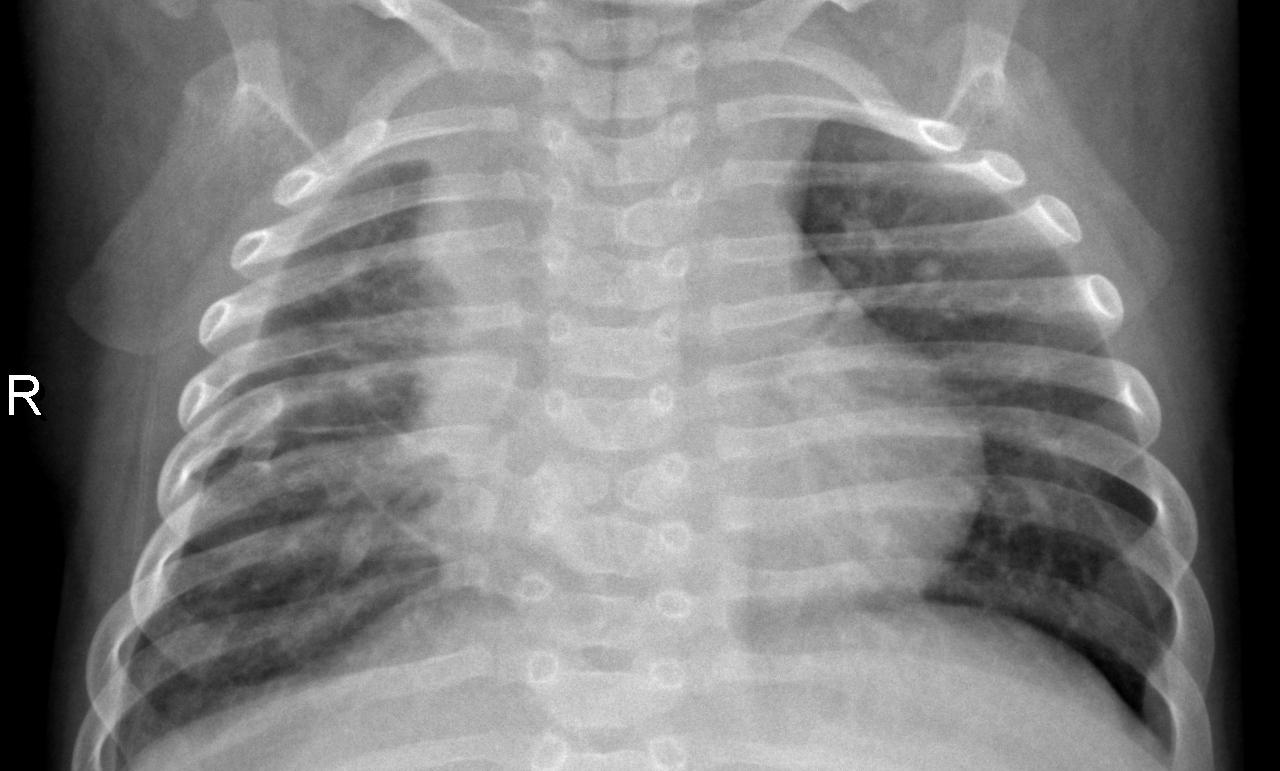
Diagnosis: PNEUMONIA